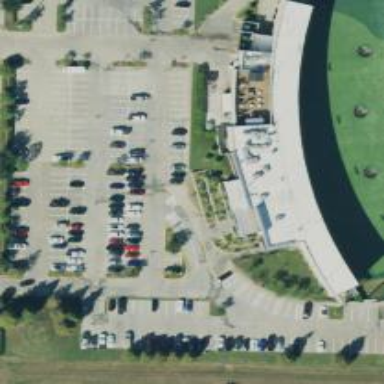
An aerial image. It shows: Sports centre dedicated to golf.